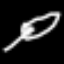
Label: leaf